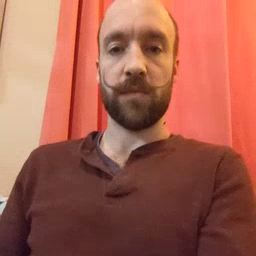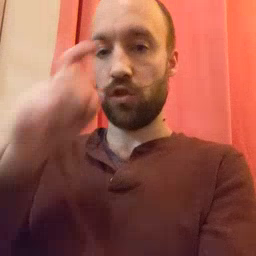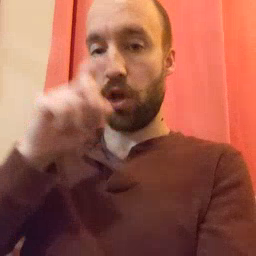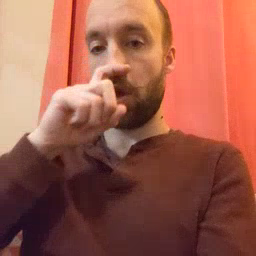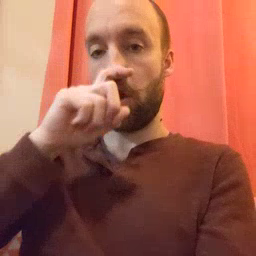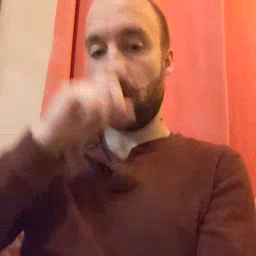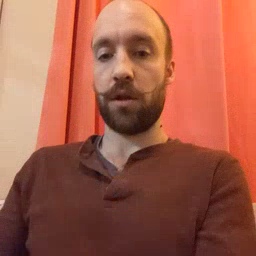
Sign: doll